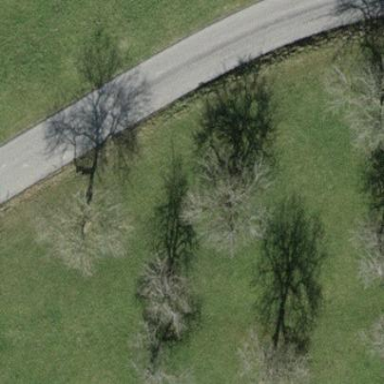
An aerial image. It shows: Orchard.